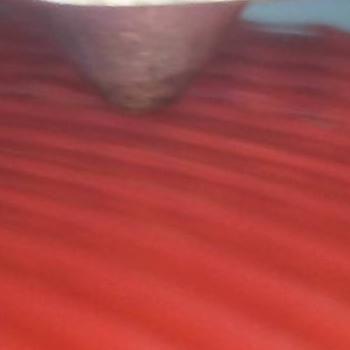
Flow rate: 33%